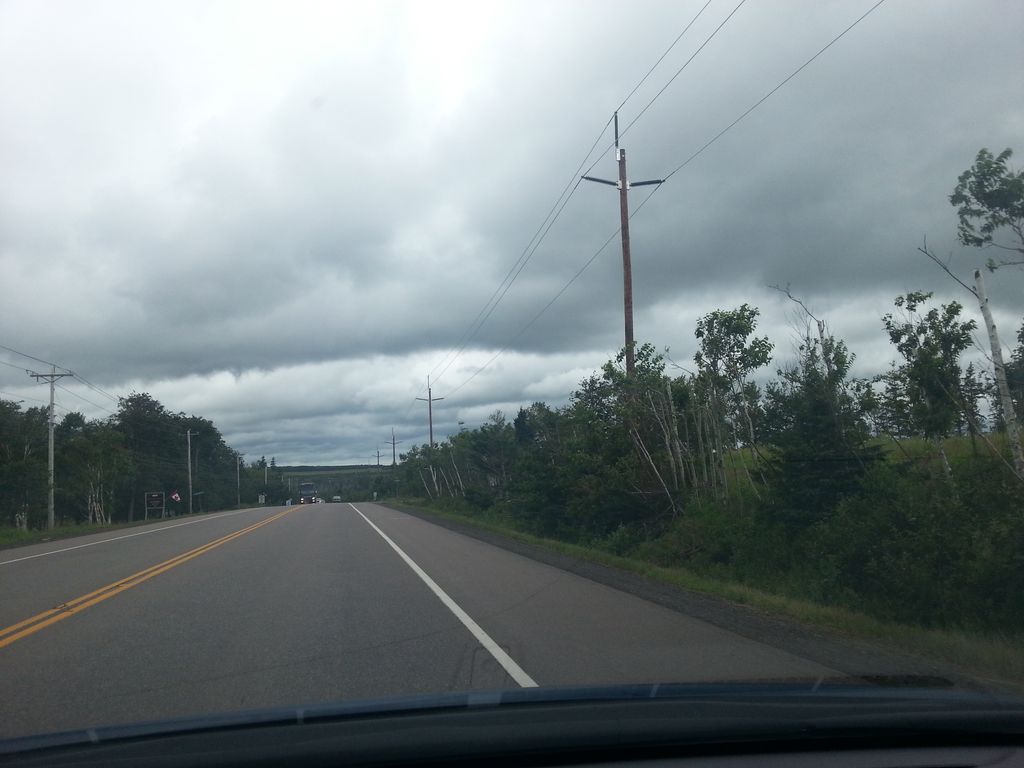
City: charlottetown